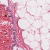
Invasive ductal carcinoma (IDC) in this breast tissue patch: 0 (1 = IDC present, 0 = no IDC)